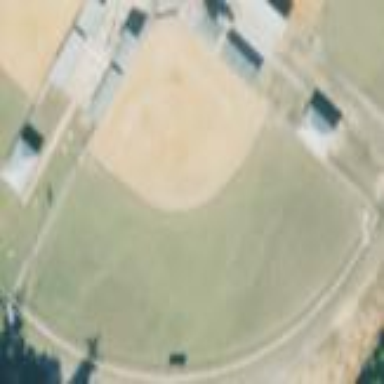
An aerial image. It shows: Baseball pitch for leisure and sports activities.